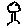
Label: tree